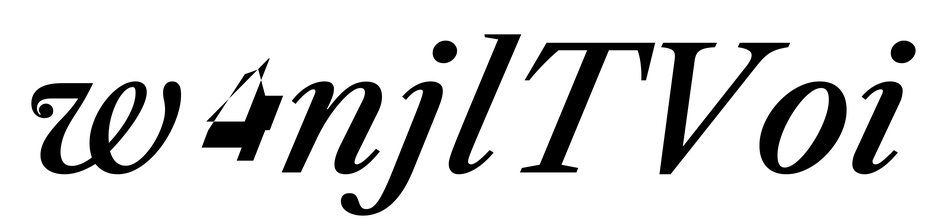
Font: LibreCaslonText-Italic_Medium_Italic